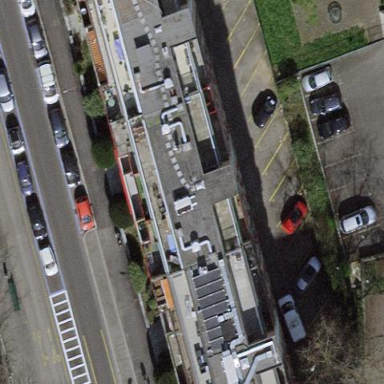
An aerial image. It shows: Building with apartments featuring unique double saltbox roof shape.